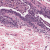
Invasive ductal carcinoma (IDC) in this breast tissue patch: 0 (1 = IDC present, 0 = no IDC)